Field crop: maize
Growth stage: 2
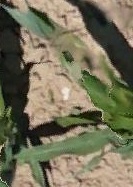
Species: maize